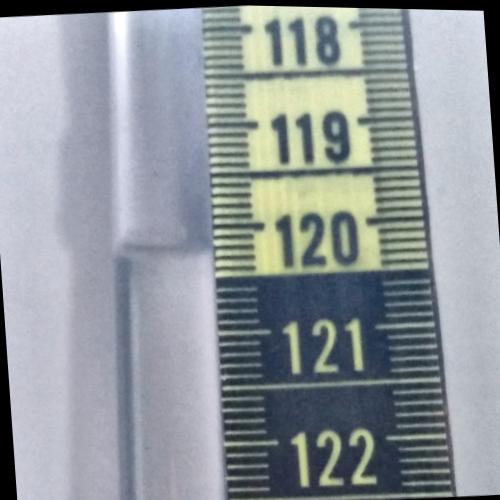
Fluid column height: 120.2 cm